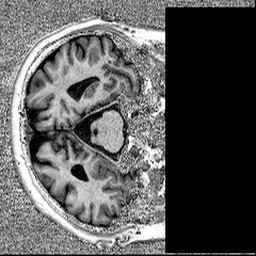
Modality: MP2RAGE
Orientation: axial
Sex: male